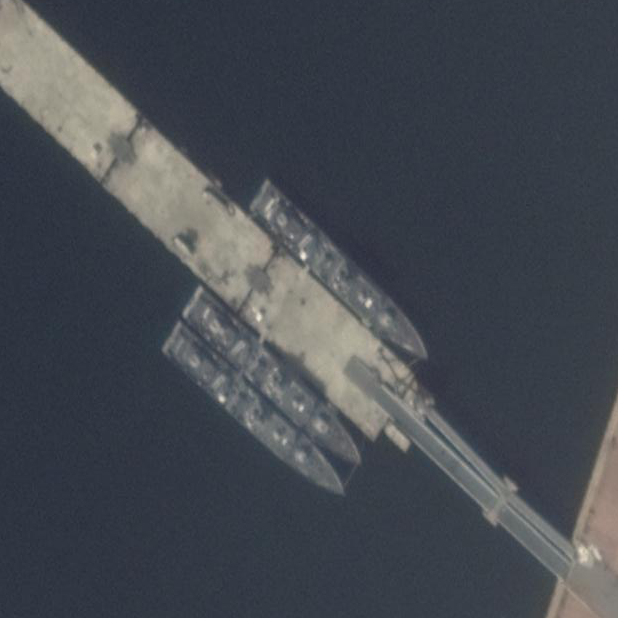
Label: destroyer